Aerial crown-view tile of a tropical tree (Barro Colorado Island, Panama), acquired 20250414:
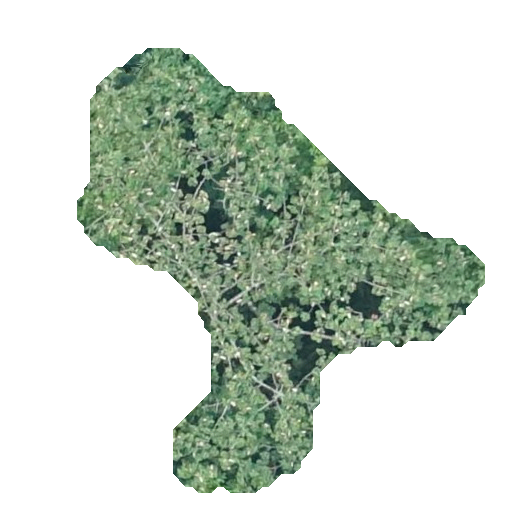
Species: Ochroma pyramidale
GBIF accepted scientific name: Ochroma pyramidale
Crown area: 131.004 m²